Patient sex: F
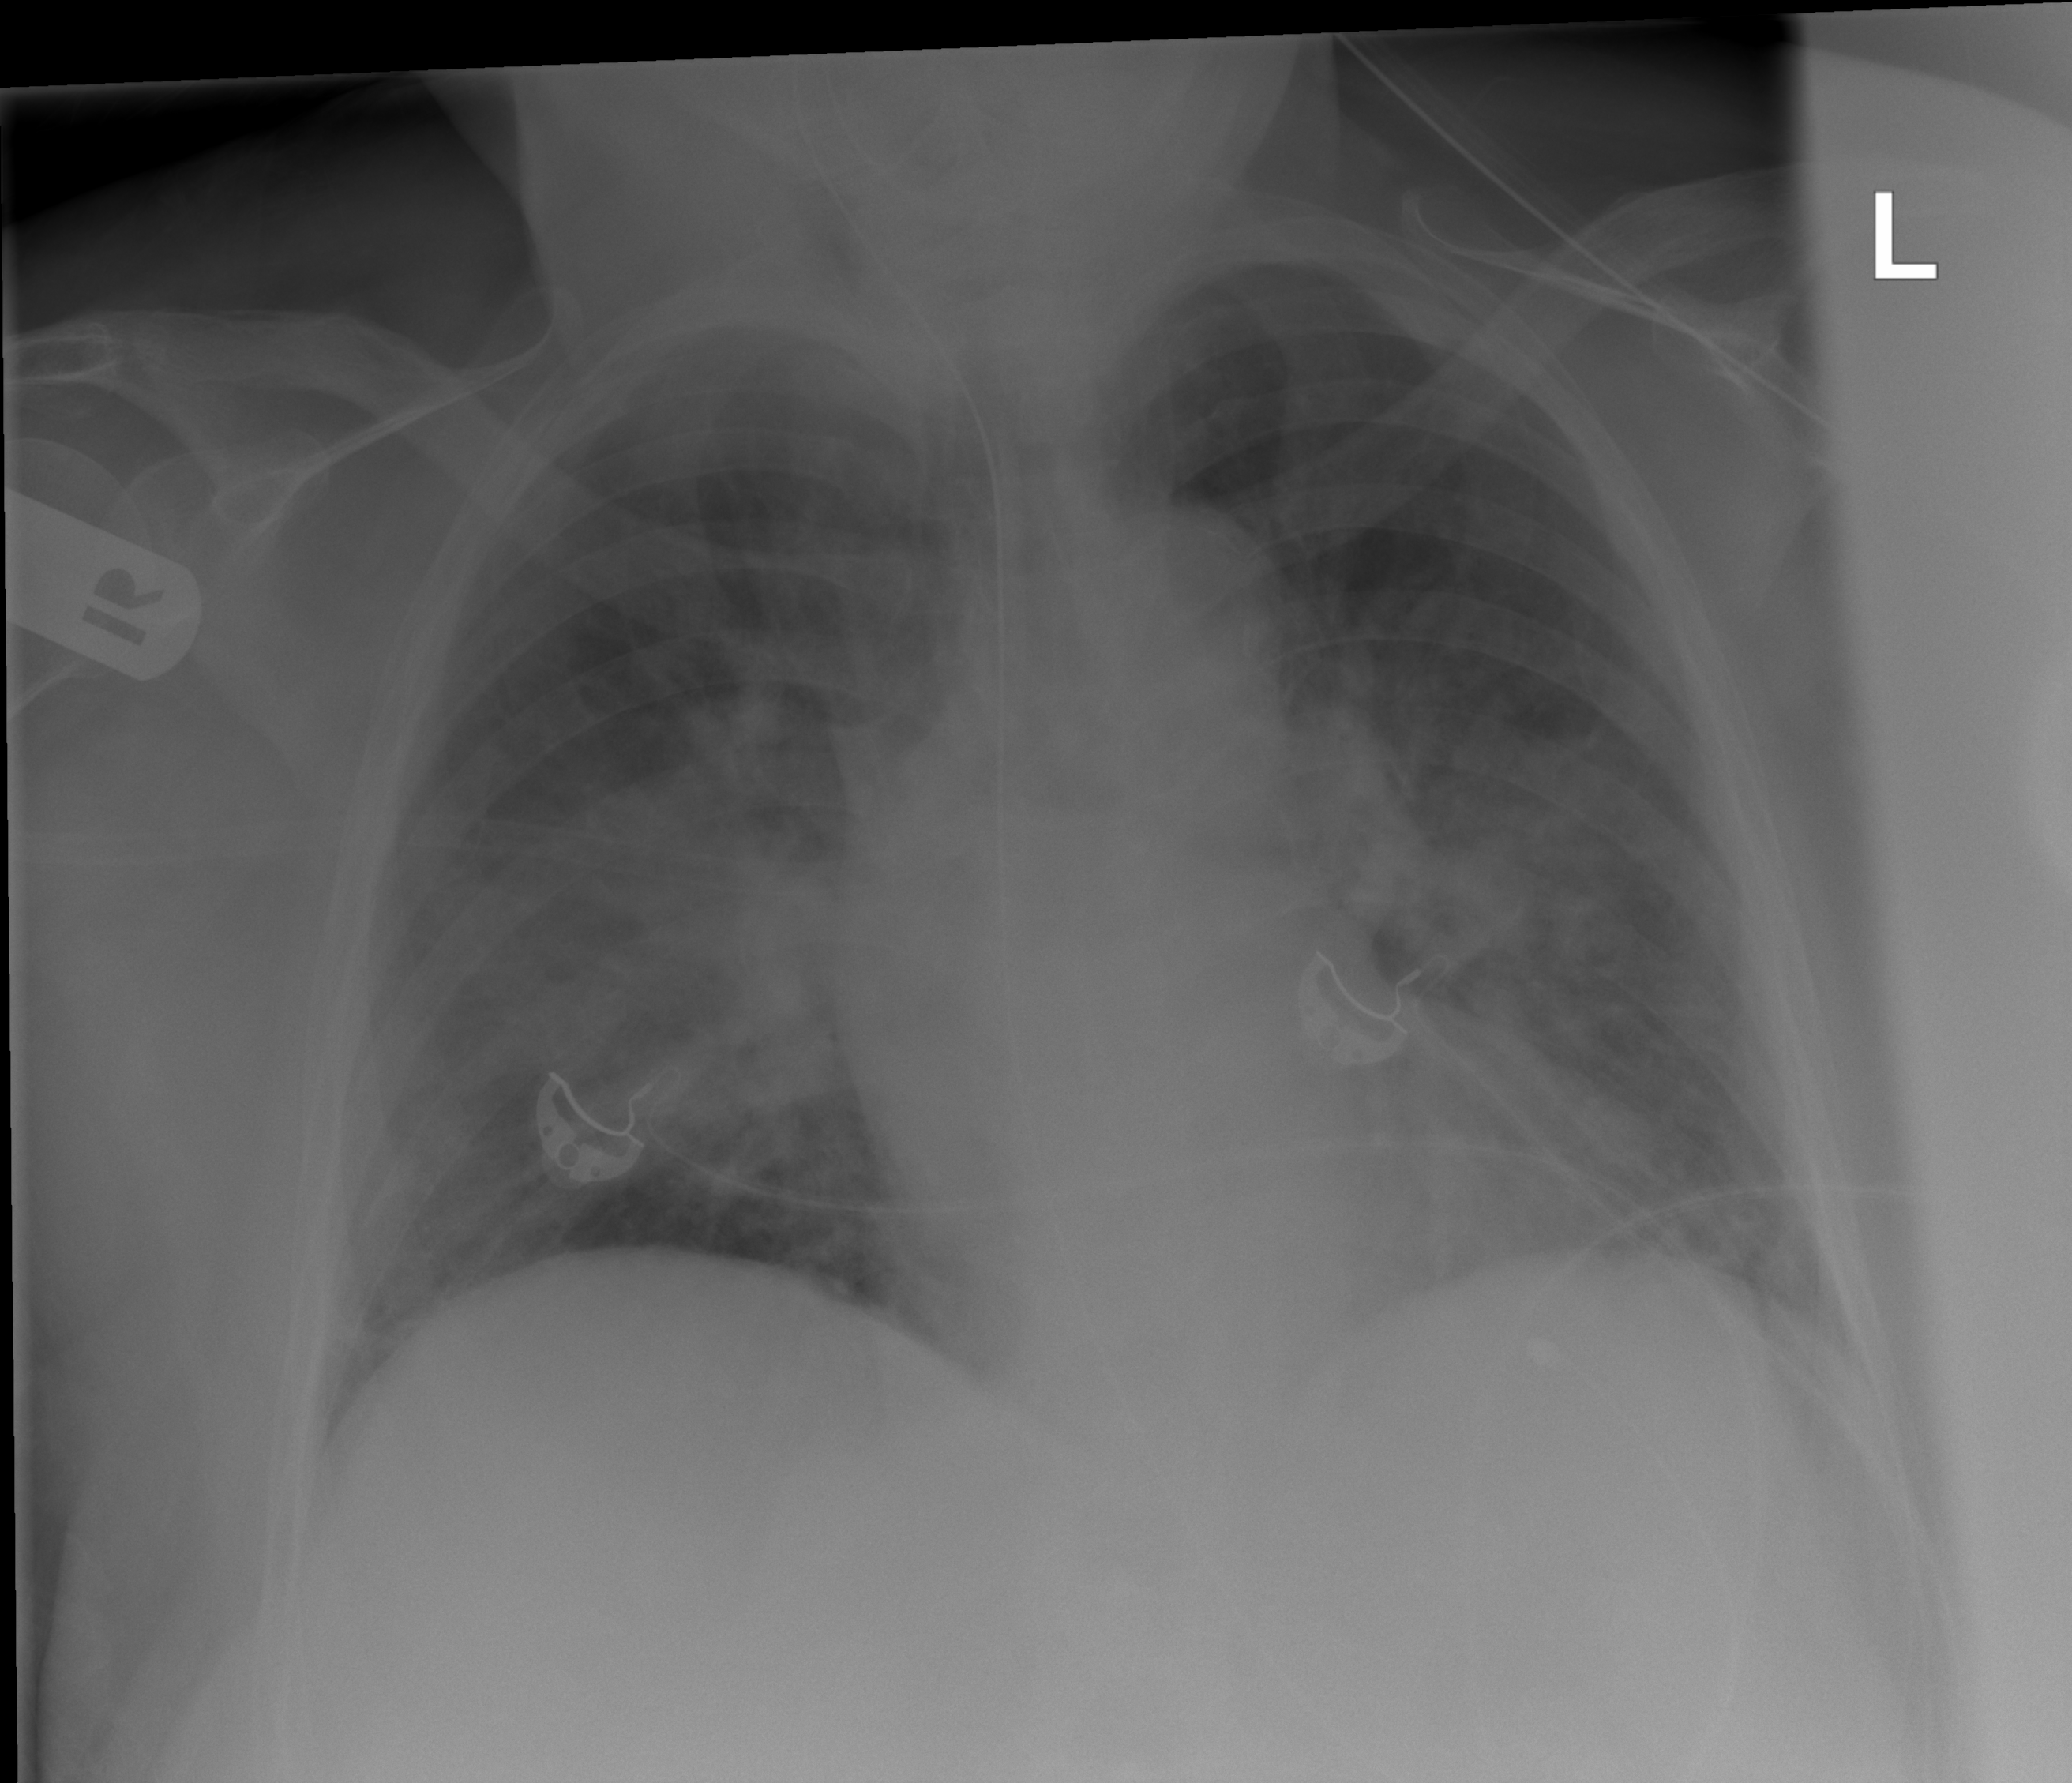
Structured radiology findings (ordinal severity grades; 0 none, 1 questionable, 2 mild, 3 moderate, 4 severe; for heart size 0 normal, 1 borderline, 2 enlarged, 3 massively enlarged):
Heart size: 2
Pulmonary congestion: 2
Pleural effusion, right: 0
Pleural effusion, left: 0
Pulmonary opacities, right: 2
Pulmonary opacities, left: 2
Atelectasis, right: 2
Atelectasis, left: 2